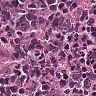
Metastatic tissue present: yes